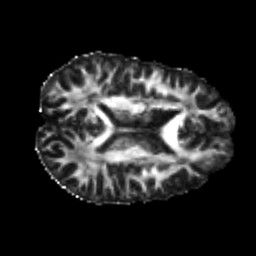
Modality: FA
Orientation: axial
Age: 20
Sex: male
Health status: healthy
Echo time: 0.074 s